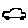
Label: car